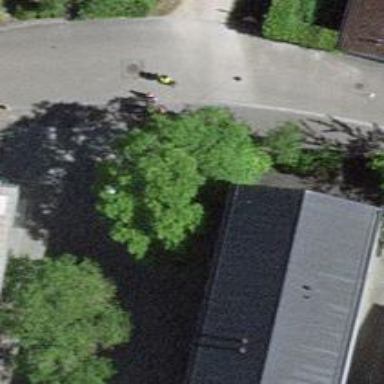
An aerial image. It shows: Bollard.